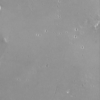
Label: not_dusty